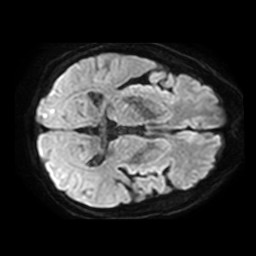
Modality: TRACE
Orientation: axial
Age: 74
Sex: male
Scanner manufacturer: philips
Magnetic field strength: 3 T
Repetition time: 3.762 s
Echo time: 0.06024 s